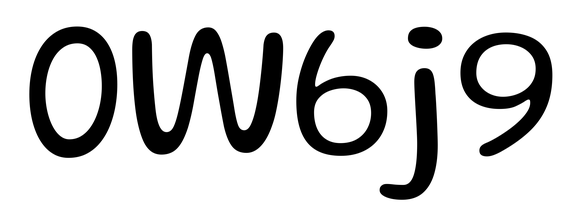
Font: Gluten_Light